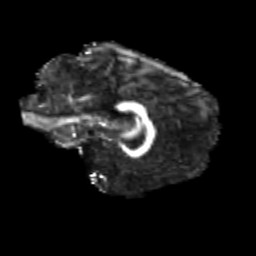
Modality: FA
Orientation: sagittal
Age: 31
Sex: female
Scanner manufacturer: siemens
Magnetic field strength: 3 T
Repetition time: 3.5 s
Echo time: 0.113 s